Question: I've been trying to implement jq-ui's menu, but my first item of the menu is always appearing with extra height (please see screenshot) How do I get this to work properly? (All menu items should be of same size) I'm using JQuery 1.11.0. The JSFiddle is up on <URL>
'''
<table style="position:absolute;left:0px;top:60px;width:100%;z-index:1;background-color:white;height:1px;border-style: solid none solid none;border-color:black; border-collapse:collapse">
<tr>
<td align=center id="menubtn-abt" width="175px" class="menubtn">About</td>
<td align=center id="menubtn-settings" width="175px" class="menubtn">Hello2</td>
<td align=center id="logo-placeholder-menubar" style="padding:0px;border-style:solid;background-color:white"></td>
<td align=center id="menubtn-tools" width="175px" class="menubtn" onclick="showMenu()">Tools</td>
<td align=center id="menubtn-results" class="menubtn" width="175px">Results</td>
</tr>
</table>
<ul id="menu" style="width:100px;">
<li>Item 1</li>
<li>Item 2</li>
<li>Item 3
<ul>
<li>Item 3-1</li>
<li>Item 3-2
<ul>
<li>Item 3-2-1</li>
<li>Item 3-2-2</li>
<li>Item 3-2-3</li>
<li>Item 3-2-4</li>
</ul>
</li>
<li>Item 3-3</li>
<li>Item 3-4</li>
<li>Item 3-5</li>
</ul>
</li>
<li>Item 4</li>
<li>Item 5</li>
</ul>
</body>
<script>
$("#menu").menu();
$("#menu").position({
my: "left top",
at: "left bottom",
of: "#menubtn-results"
});
function showMenu()
{
$("#menu").show();
}
$("#menu").hide();
</script>
'''

Please help!
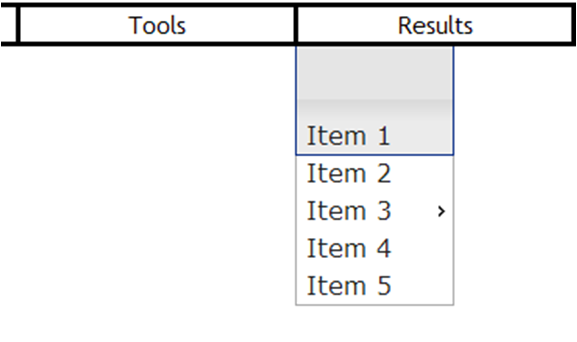
Answer: I have updated your fiddle:
<URL>
Menu shows on click in Tools button.
'''
<td align=center id="menubtn-tools" width="175px" class="menubtn" onclick="$('#menu').show();">Tools</td>
'''
This is working and I cannot reproduce your problem under Chrome. Can you check if it's working for you?